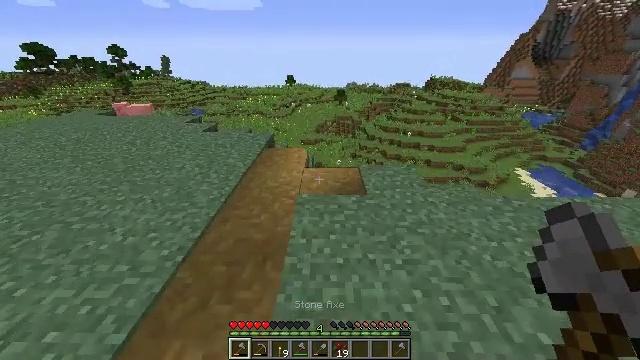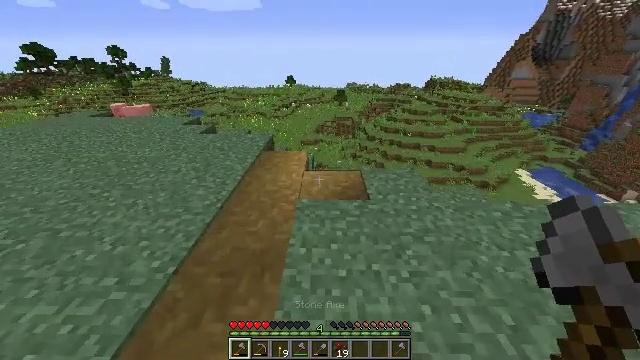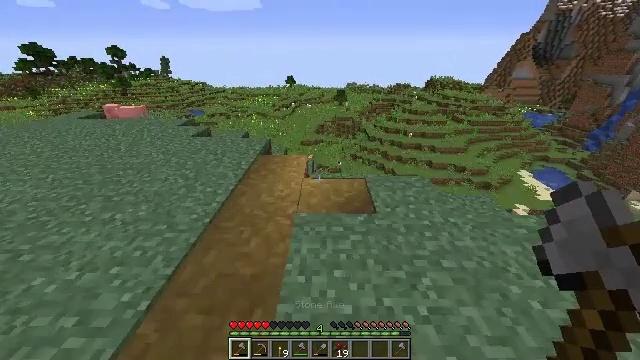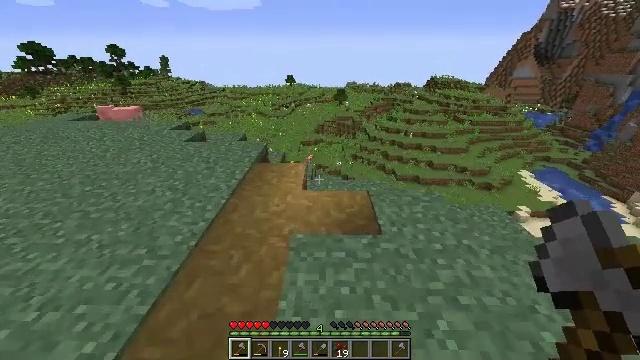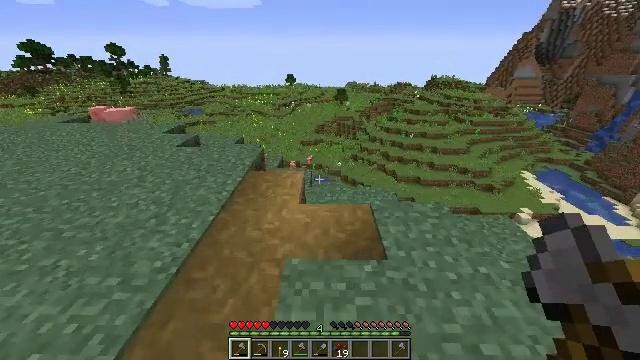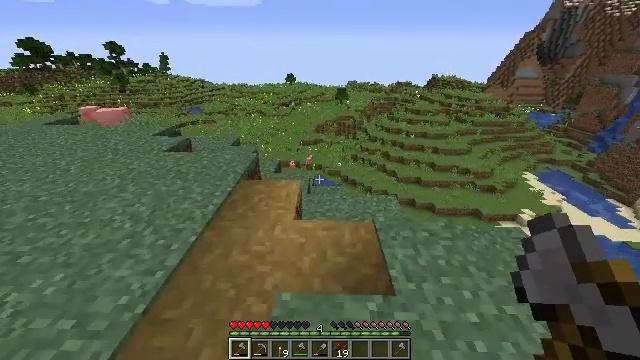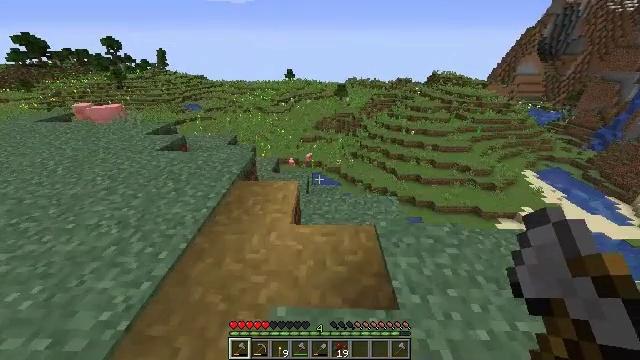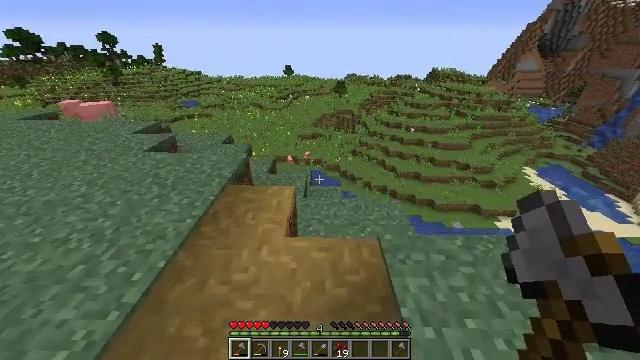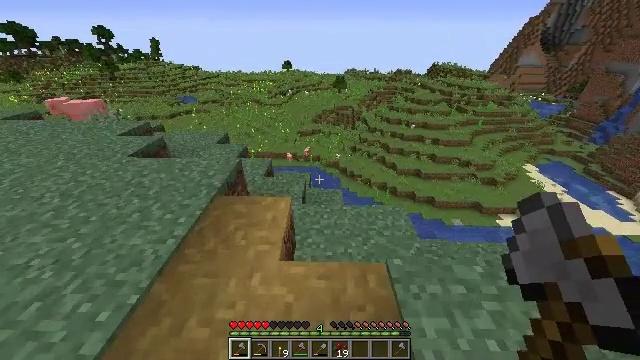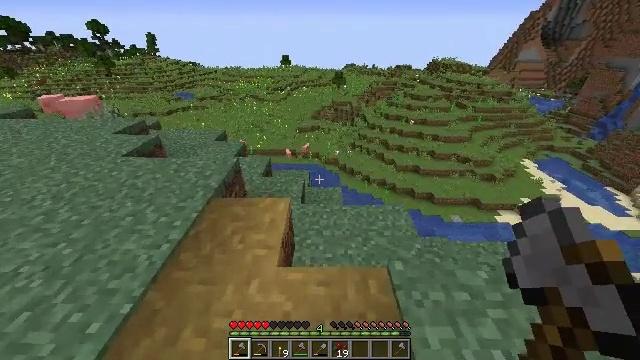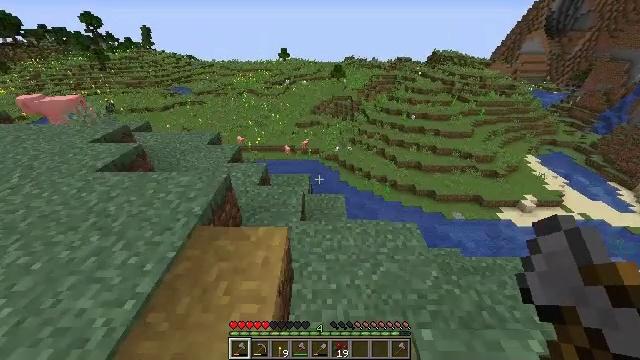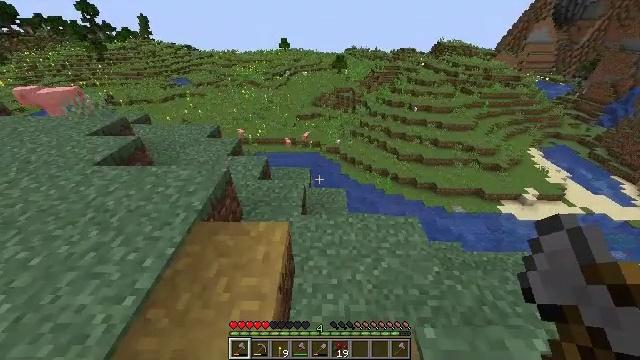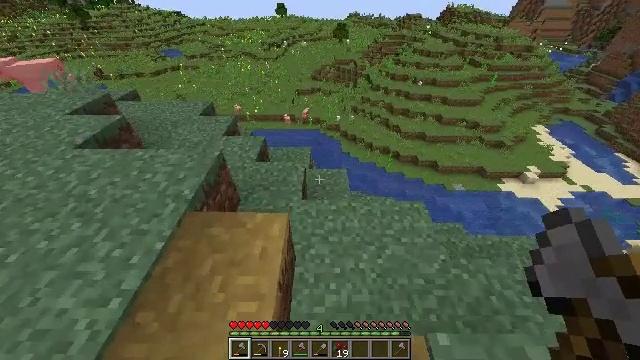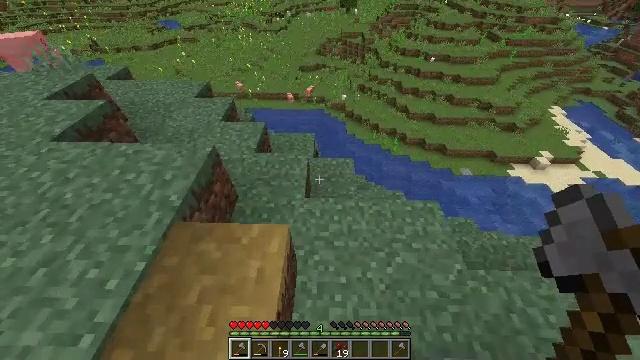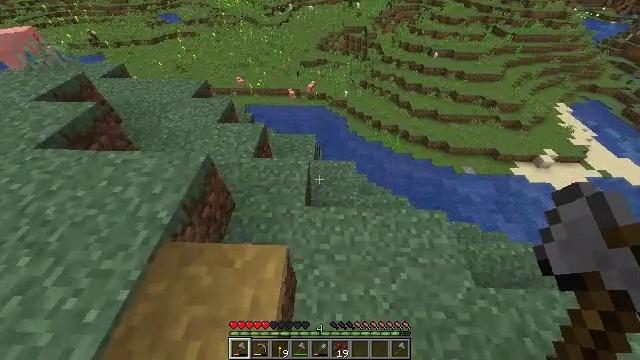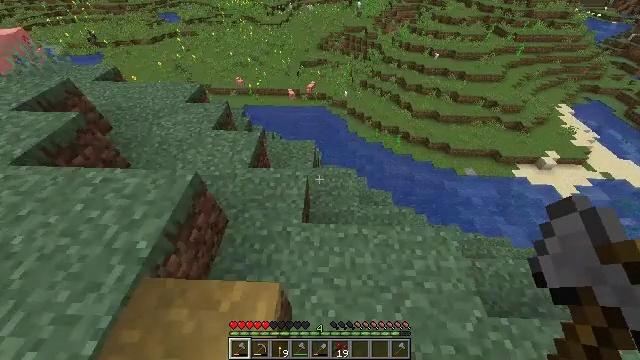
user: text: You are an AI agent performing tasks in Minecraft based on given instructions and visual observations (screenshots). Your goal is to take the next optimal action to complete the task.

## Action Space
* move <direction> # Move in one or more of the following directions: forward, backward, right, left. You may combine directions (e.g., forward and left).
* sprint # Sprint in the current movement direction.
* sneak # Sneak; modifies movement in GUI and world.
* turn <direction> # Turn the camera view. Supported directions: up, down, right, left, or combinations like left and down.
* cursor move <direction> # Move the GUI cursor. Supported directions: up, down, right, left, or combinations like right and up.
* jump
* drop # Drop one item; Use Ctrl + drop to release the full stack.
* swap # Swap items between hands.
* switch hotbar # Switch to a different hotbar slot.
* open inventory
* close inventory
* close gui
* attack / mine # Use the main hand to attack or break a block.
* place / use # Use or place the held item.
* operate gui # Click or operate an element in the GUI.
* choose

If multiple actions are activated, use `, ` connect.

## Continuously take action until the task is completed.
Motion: motion action
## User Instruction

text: Mine the sunflower from the ground.
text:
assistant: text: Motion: move forward
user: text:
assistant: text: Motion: move forward
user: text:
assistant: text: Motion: move forward
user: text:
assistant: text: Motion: move forward
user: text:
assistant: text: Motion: move forward
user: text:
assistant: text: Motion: move forward
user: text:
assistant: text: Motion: move forward, turn down
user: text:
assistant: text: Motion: move forward
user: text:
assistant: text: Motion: move forward
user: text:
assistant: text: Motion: move forward, turn down
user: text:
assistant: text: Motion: move forward, turn down
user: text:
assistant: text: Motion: move forward, turn down
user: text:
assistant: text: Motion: move forward, turn left and down
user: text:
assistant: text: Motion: move forward
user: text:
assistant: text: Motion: move forward
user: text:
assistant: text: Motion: move forward
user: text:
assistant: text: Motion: move forward
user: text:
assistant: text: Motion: move forward
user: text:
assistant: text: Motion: move forward
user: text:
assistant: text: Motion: move forward
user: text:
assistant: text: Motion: move forward
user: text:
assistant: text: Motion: move forward
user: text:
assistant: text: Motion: move forward
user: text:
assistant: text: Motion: move forward
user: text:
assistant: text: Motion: move forward
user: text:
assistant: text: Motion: move forward
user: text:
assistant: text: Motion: move forward
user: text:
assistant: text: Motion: move forward
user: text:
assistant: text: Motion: move forward, turn down
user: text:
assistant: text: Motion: move forward, turn down